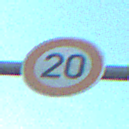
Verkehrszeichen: Geschwindigkeit20
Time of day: SunriseSunset
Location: Outdoor (RoadRail)
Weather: PartlyCloudy
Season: NotSpecified
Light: Natural